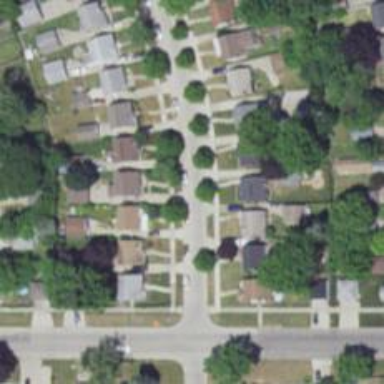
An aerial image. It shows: Residential road.